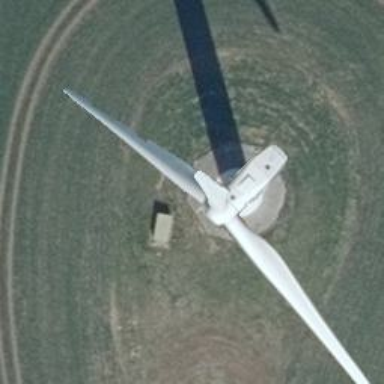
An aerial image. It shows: Wind generator powered by horizontal-axis wind turbine.